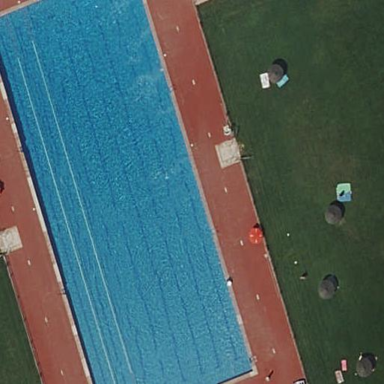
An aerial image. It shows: Swimming pool located in leisure land.